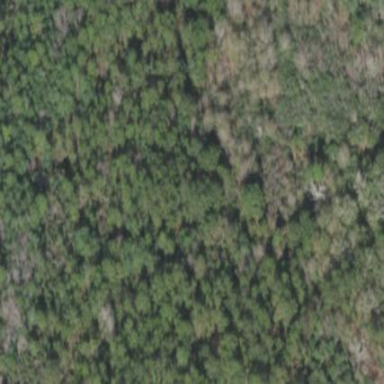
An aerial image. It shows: Needle-leaved woodland.